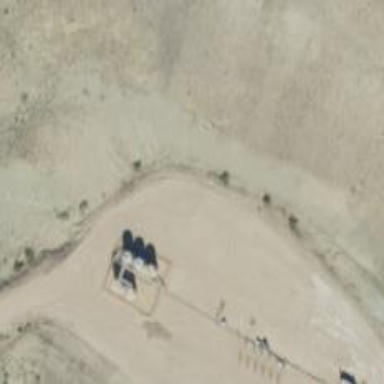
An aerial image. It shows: Petroleum well.